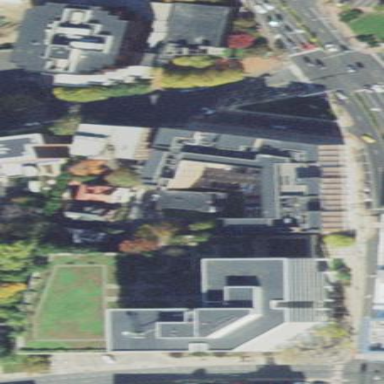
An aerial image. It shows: Residential building part of university campus.